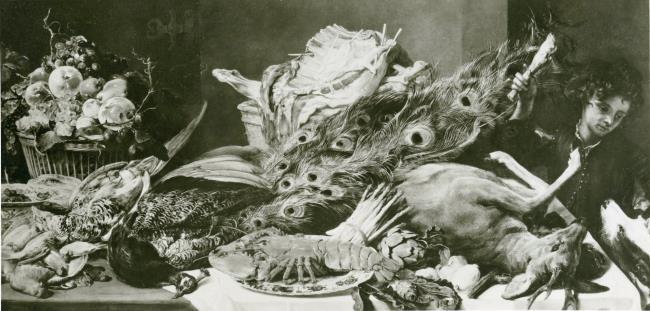
Title: Een jongen in de voorraadkamer die een hond een hertepoot voorhoudt
Artist: Frans Snijders Bron: Hella Robels
Earliest date: 1640
Latest date: 1641
Genre: painting
Keywords: genre, kitchen piece (still life), boy, dish (vessel for food), pheasant, game (hunting), deer, lobster, fowl (game), peacock, napkin, table, basket, pear, bunch of grapes, apricot (fruit), aspargus, artichoke, slaughtered meat, lemon (fruit), Wanli, porcelain (visual work), dog